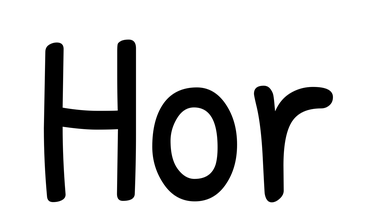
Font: PatrickHand-Regular